Question: I have a flutter application with a sqflite database, when i save a new record it saves normal but when i change and save it breaks and shows this error:

'''
await db.execute("
CREATE TABLE $registroTable(
$idColumn INTEGER PRIMARY KEY AUTOINCREMENT,
$viagemColumn INTEGER,
$categoriaColumn INTEGER,
$dateColumn DATE,
$tituloColumn TEXT,
$valorColumn FLOAT,
FOREIGN KEY ($viagemColumn) REFERENCES $viagemTable($idColumn),
FOREIGN KEY ($categoriaColumn) REFERENCES $categoriaTable($idColumn)
);");
});
'''
The exception has occurred:
> '''
SqfliteDatabaseException (DatabaseException(Error Domain=FMDatabase
Code=19 "UNIQUE constraint failed: registroTable.idColumn"
UserInfo={NSLocalizedDescription=UNIQUE constraint failed:
registroTable.idColumn}) sql 'INSERT INTO registroTable (viagemColumn,
categoriaColumn, dateColumn, tituloColumn, valorColumn, idColumn)
VALUES (?, ?, ?, ?, ?, ?)' args [1, 1, 2019-10-27, milho, 15000.0,
1]})
'''
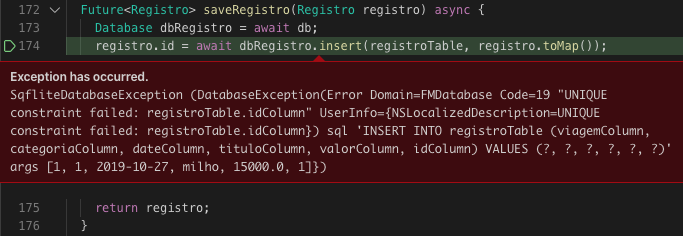
Answer: From the error it looks like you are inserting (which tries to add a new row) to the table. I believe a row with the same id already exists so the database stops you from adding another with the same id (I believe id is unique).
You should instead be using "update" function from sqflite API when you want to change the values.